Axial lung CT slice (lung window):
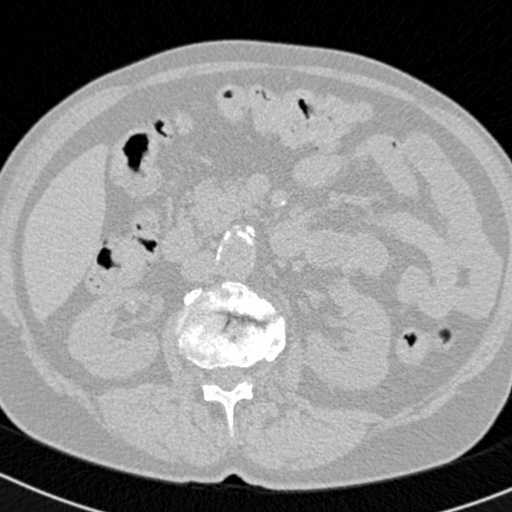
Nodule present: no